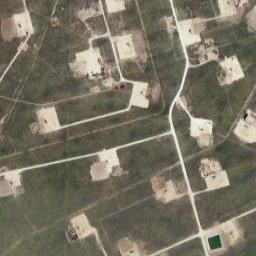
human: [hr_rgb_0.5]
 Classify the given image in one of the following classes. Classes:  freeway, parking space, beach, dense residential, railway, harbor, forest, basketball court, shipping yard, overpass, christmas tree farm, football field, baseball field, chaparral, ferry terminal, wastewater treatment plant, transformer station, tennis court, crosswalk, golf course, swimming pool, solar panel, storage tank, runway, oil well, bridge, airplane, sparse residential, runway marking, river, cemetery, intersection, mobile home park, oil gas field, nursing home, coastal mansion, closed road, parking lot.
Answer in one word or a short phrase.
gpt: oil gas field